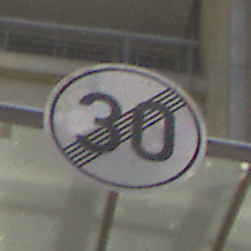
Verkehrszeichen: EndeGeschwindigkeit30
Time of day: MorningAfternoon
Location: Outdoor (Urban)
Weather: PartlyCloudy
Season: NotSpecified
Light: Natural